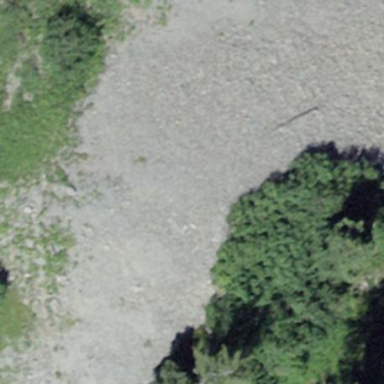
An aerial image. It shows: Natural scree.